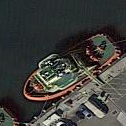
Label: Towing_vessel